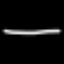
Label: line